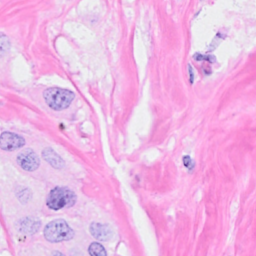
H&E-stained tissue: Breast